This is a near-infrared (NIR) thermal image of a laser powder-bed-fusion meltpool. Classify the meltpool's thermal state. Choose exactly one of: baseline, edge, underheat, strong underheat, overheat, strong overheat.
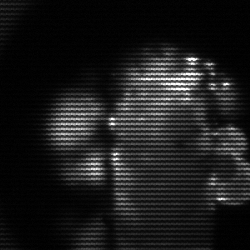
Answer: strong underheat